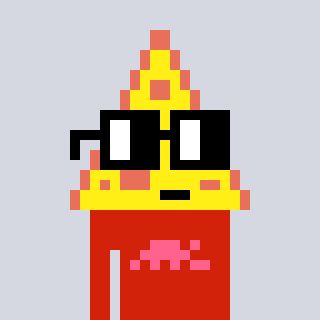
a pixel art character with square black glasses, a pizza-shaped head and a red-colored body on a cool background